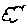
Label: cloud